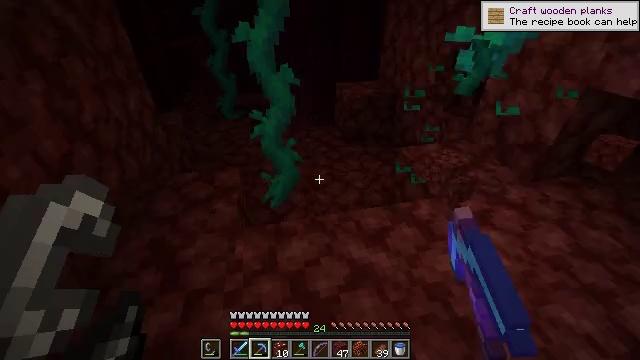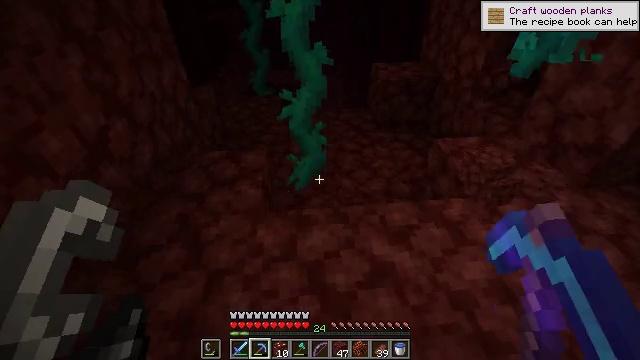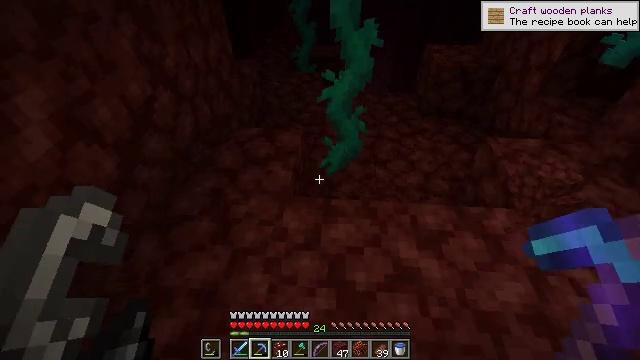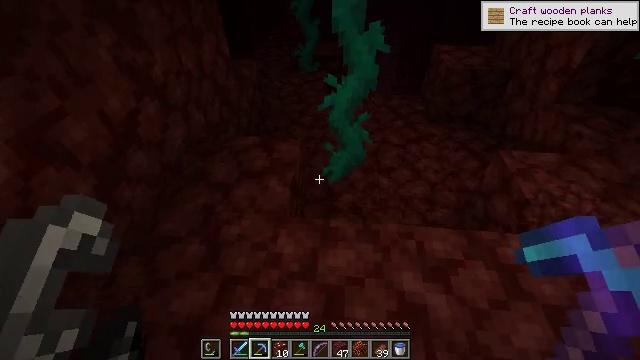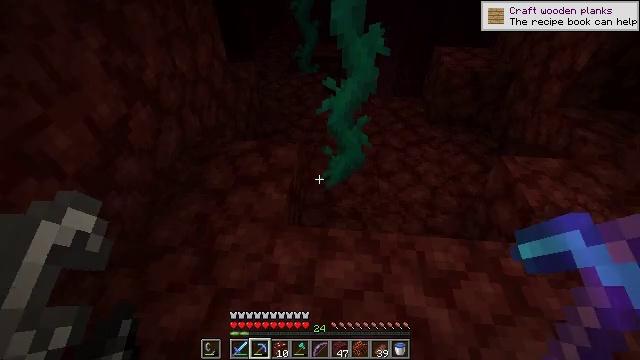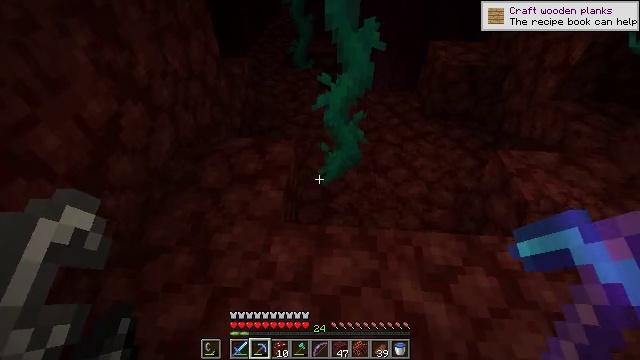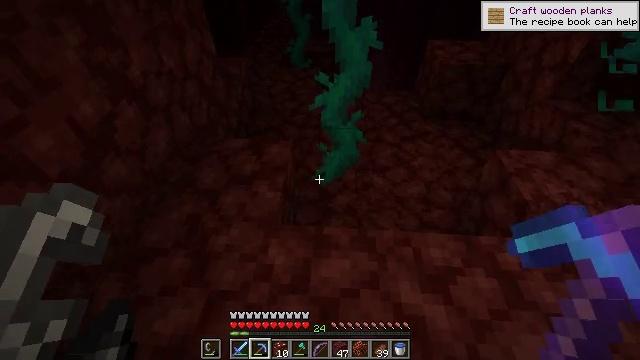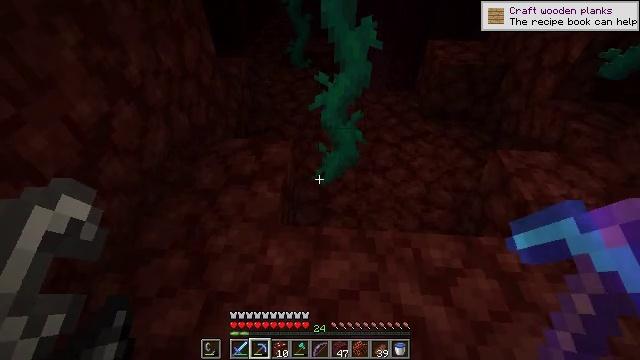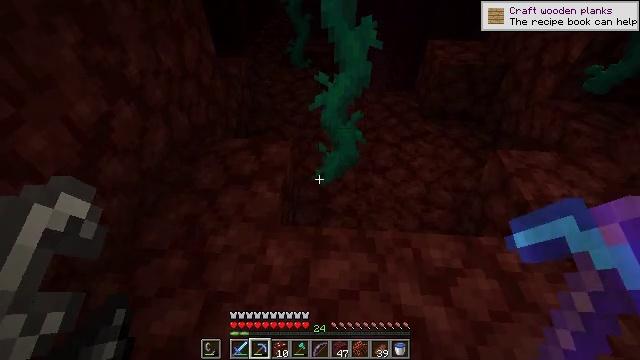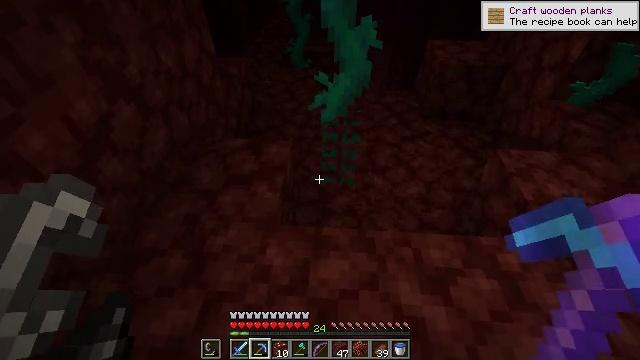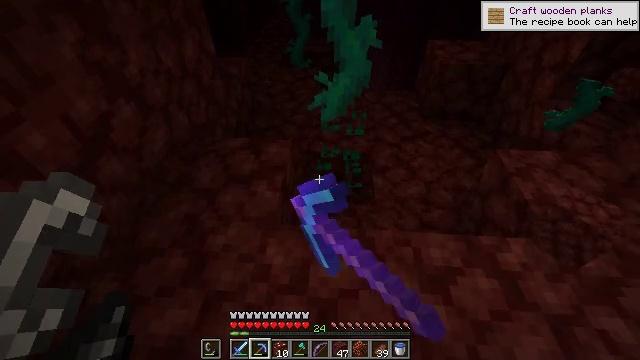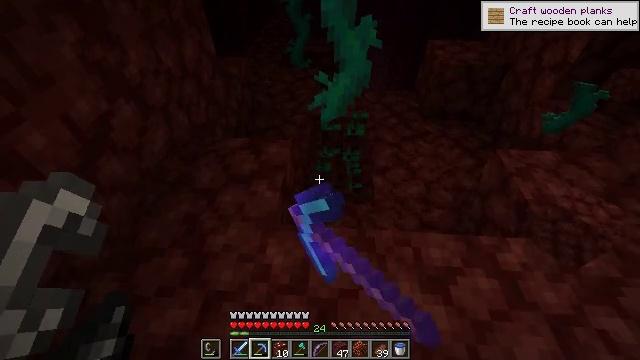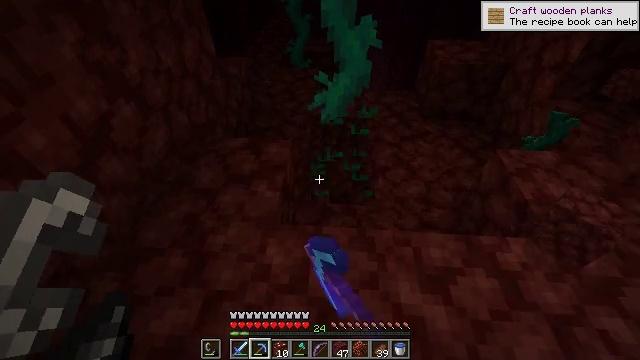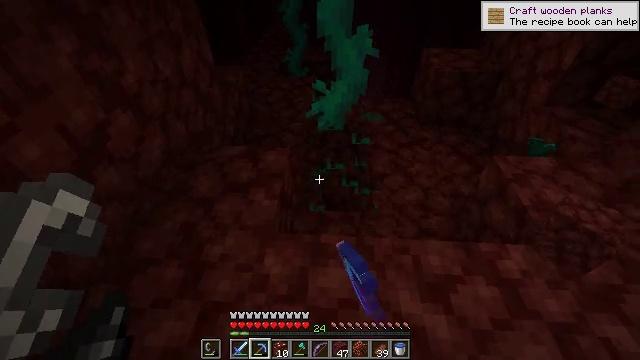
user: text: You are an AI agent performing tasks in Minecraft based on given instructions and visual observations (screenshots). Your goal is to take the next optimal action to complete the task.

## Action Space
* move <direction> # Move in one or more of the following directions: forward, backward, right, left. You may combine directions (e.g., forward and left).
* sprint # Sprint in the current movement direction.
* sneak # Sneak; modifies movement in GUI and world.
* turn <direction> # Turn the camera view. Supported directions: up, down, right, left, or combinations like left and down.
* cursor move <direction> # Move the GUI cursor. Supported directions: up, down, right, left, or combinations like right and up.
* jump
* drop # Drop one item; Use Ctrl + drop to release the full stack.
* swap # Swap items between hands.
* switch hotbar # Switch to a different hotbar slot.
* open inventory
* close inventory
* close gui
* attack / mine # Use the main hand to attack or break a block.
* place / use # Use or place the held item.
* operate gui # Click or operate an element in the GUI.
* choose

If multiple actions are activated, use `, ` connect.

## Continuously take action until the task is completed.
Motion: motion action
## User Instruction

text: Destroy the twisting vines.
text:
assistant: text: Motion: move forward, turn left and down
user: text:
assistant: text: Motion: move forward, turn left and down
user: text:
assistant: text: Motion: turn left
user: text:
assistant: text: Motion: no_op
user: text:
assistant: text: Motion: turn right
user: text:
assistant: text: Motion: no_op
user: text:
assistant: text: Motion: no_op
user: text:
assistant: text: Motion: no_op
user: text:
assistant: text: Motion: attack / mine
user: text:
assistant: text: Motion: attack / mine
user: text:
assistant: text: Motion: attack / mine
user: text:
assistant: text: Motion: no_op
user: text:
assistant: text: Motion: move forward, turn up
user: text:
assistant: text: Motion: no_op